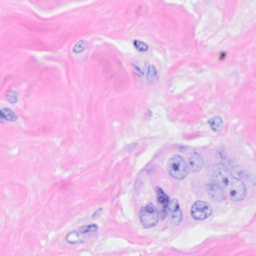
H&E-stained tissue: Breast